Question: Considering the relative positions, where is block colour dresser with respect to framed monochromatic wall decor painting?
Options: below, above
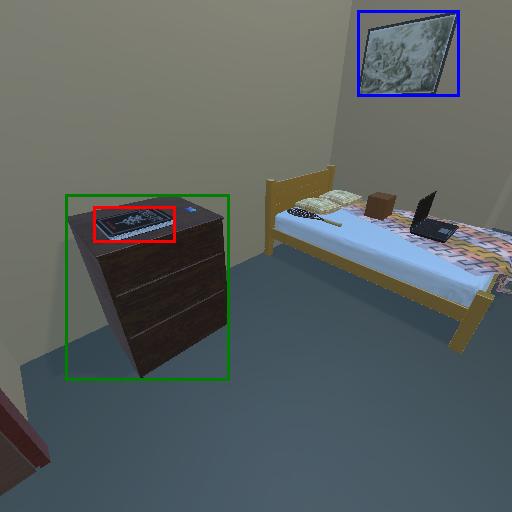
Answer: below